Question: Hi I have a JSON data coming from AJAX response and it has nested array.
'''
[{
"Solution": "MobileBroadband",
"Operator": "MTN",
"VNF": [{
"vendor": "vendor1",
"name": "product1",
"release": "1.0"
},
{
"vendor": "vendor3",
"name": "prodc3",
"release": "3.0"
},
{
"vendor": "saef",
"name": "vEPG",
"release": "2.4"
}]
},
{
"Solution": "CLoud",
"Operator": "Airtel",
"VNF": [{
"vendor": "vendor1",
"name": "product1",
"release": "1.0"
},
{
"vendor": "vendor3",
"name": "prodc3",
"release": "3.0"
}]
}]
'''
How can I dynamically add the above data to columns of data table.
I am expecting something like this:

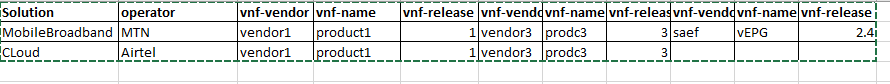
Answer: First, you would need to set DataTables <URL> option accordingly:
'''
$('#mytable').DataTable({
ajax: {
...
url: '/getdata' //URL to API that returns your JSON data
}
});
'''
Next, you need to 'flatten' your source JSON structure, so that it contains array of objects where each property corresponds to table column. For that purpose, you may need to use <URL>:
'''
$('#mytable').DataTable({
ajax: {
url: '/getdata',
dataSrc: rawJson => rawJson.map(entry => {
entry.VNF.forEach((vnfEntry, vnfEntryIndex) => Object.entries(vnfEntry).forEach(vnfEntryProp => entry[vnfEntryProp[0] + vnfEntryIndex] = vnfEntryProp[1]));
delete entry.VNF;
return entry;
})
}
});
'''
And finally, you may want to suppress DataTables warning that informs you about missing data for certain columns (as you have different number of NFV vendors for different operators):
'''
$.fn.dataTable.ext.errMode = 'none';
'''
But you must be carefull with that option as it will suppress error notifications from DataTables engine.
For full-blown , you might want to check out this <URL>.